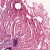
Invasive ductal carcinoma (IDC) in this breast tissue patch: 0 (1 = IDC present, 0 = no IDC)